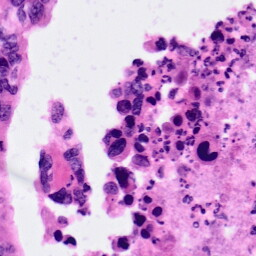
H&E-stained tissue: Pancreatic